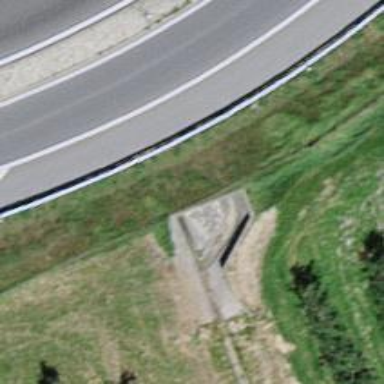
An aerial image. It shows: Canal culvert running through tunnel.